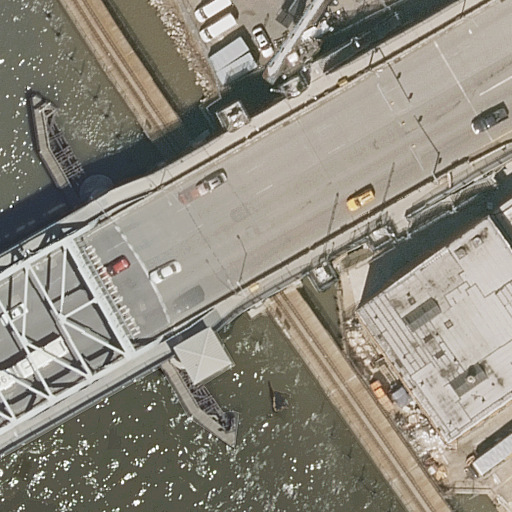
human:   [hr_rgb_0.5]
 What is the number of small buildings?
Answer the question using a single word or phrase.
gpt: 0

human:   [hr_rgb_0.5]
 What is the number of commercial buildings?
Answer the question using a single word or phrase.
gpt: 0

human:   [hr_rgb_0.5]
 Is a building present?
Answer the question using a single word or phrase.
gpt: yes

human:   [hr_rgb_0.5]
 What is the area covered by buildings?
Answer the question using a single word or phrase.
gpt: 2204m2

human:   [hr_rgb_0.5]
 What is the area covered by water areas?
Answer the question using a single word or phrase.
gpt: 6257m2

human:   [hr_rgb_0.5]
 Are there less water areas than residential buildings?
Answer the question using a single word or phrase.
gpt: no

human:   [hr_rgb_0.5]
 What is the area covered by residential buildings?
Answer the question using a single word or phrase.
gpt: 2204m2

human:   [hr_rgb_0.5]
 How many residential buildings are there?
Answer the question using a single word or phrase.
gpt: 1

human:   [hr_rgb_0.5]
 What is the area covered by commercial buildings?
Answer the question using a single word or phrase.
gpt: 0m2

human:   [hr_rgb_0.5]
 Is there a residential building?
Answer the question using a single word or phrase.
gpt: yes

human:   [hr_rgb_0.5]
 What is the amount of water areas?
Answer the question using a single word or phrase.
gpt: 1

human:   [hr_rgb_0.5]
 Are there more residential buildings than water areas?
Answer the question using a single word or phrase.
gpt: no

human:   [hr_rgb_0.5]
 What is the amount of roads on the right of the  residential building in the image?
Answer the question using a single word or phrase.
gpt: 0

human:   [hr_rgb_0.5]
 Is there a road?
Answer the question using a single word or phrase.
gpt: yes

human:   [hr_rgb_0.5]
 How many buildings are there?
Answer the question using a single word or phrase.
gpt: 1

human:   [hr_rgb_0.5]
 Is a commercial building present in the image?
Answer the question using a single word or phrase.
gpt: no

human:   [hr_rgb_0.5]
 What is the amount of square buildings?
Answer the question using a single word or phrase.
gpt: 0

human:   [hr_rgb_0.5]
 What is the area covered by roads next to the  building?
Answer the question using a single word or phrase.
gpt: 0m2

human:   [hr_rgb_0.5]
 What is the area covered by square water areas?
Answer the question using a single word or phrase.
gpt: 0m2

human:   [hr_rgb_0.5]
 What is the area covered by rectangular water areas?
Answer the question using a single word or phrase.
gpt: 0m2

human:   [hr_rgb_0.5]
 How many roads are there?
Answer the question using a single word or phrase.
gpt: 8

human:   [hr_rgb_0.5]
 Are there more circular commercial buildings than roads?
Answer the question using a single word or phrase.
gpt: no

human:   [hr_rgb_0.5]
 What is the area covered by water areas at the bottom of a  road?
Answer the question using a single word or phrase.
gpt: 0m2

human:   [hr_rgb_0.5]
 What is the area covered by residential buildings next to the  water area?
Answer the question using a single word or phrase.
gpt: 2204m2

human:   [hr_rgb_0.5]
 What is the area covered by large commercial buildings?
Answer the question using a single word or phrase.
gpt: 0m2

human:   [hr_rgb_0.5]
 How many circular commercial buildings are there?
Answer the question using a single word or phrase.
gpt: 0

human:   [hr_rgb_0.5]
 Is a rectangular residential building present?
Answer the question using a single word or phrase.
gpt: no

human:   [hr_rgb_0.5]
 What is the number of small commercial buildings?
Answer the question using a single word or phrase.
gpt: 0

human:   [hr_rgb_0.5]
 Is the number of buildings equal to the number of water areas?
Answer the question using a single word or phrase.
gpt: yes

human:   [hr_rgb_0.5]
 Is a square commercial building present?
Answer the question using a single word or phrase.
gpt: no

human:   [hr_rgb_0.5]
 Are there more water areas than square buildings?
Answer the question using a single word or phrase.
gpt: yes

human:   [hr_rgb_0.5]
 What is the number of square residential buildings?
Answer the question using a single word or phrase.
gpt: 0

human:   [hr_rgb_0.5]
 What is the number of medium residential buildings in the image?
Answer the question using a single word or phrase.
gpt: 0

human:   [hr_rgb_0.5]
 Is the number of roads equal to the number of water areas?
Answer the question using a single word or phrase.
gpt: no

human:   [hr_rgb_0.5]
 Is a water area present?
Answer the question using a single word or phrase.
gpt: yes

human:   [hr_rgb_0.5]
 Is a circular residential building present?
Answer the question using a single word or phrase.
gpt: no

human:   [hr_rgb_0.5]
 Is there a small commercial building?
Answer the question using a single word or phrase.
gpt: no

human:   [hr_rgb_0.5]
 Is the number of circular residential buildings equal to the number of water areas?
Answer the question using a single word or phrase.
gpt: no

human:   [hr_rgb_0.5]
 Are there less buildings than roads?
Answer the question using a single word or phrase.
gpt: yes

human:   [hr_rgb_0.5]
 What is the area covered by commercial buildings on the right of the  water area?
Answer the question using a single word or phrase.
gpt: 0m2

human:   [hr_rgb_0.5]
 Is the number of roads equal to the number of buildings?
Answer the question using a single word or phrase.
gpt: no

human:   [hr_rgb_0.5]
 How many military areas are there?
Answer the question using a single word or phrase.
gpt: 0

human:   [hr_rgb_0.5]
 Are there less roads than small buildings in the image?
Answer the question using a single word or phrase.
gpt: no

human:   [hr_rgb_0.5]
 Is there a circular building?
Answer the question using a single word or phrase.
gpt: no

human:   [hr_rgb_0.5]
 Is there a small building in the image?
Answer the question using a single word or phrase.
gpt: no

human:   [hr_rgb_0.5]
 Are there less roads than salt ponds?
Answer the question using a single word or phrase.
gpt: no

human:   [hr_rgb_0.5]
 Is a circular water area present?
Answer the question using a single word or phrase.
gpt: no

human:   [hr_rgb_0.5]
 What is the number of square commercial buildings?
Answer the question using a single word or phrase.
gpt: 0

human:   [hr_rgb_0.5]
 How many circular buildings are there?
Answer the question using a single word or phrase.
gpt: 0

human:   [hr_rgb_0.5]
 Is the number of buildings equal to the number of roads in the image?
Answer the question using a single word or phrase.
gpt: no

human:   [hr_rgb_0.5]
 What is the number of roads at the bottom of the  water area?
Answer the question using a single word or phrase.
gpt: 1

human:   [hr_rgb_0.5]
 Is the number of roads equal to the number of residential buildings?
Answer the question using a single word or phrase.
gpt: no

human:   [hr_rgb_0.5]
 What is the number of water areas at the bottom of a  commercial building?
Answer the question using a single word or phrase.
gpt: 0

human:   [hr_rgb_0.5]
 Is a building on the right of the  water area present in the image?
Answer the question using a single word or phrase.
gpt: yes

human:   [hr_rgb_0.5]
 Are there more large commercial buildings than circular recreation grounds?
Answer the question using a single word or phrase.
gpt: no

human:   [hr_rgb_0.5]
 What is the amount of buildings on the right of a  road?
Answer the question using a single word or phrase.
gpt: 1

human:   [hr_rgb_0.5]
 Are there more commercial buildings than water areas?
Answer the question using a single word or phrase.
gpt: no

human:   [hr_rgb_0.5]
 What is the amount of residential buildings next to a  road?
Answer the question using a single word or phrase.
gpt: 1

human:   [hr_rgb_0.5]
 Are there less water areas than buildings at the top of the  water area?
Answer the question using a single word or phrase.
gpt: no

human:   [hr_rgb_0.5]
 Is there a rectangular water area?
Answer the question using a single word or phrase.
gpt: no

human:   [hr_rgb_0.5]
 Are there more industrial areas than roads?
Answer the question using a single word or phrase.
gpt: no

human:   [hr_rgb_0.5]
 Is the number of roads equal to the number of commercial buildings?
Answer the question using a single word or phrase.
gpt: no

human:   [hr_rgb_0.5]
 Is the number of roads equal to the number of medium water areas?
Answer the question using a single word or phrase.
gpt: no

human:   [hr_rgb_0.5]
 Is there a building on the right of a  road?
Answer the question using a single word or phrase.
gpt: yes